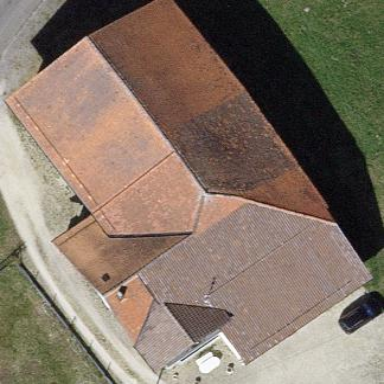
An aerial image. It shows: Simple house.